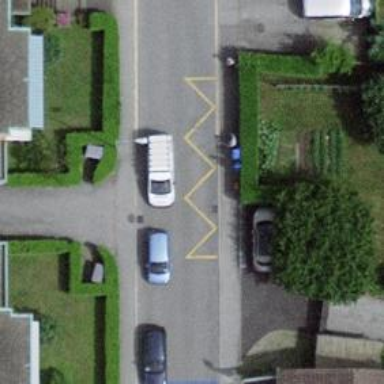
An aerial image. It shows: Bus stop with platform for public transport.